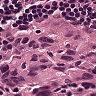
Metastatic tissue present: yes